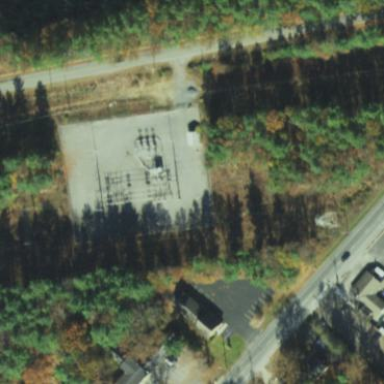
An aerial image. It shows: Minor distribution substation.